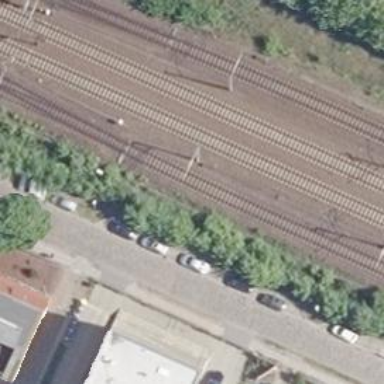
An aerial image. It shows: Electrified rail siding with contact line.